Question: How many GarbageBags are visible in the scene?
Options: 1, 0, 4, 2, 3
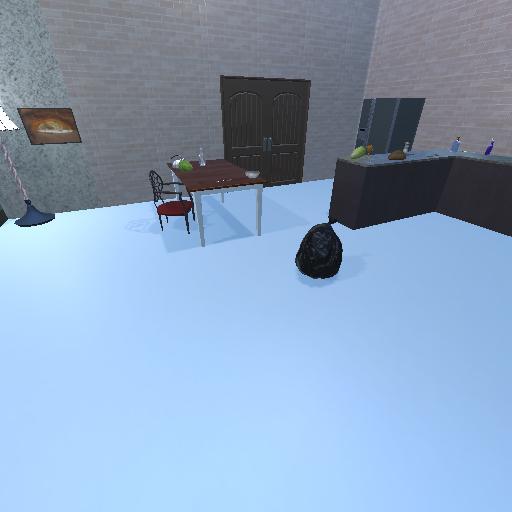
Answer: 1